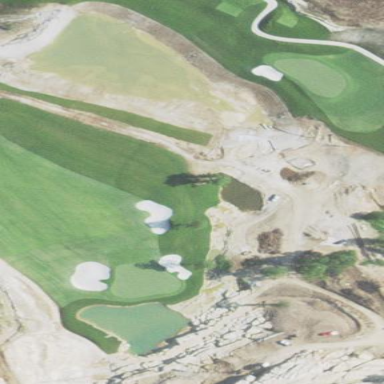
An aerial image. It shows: Golf rough area.